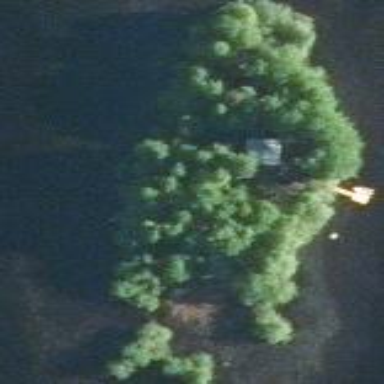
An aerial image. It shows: Island covered with woodland.